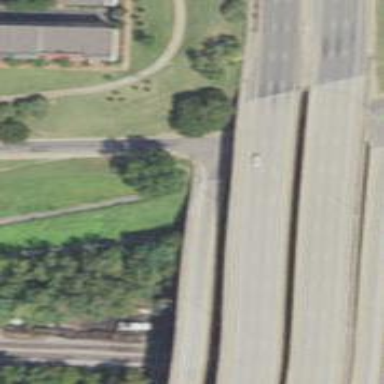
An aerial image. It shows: Trunk link highway.